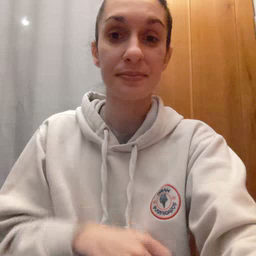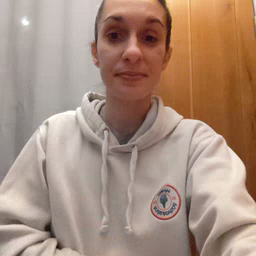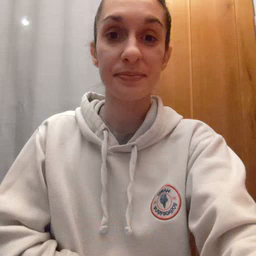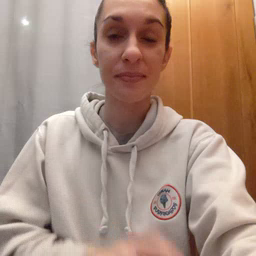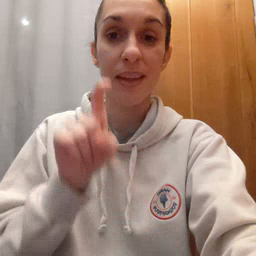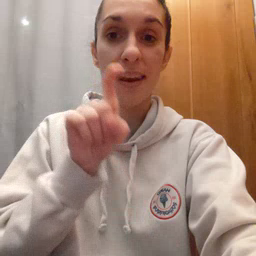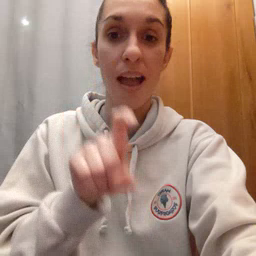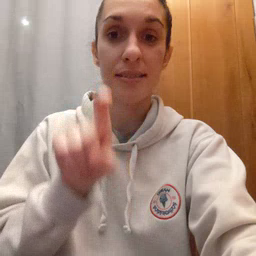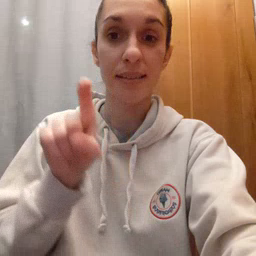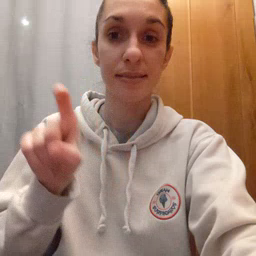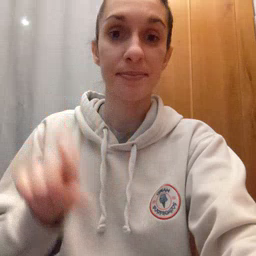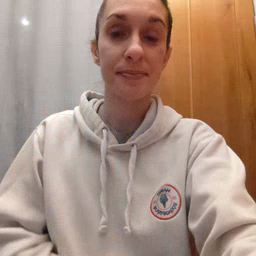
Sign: closet